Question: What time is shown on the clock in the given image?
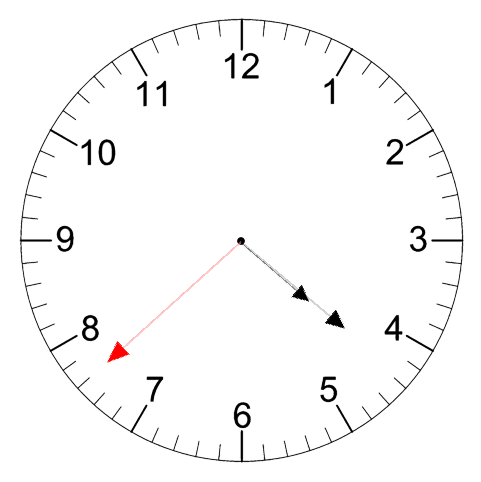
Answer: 04:21:38